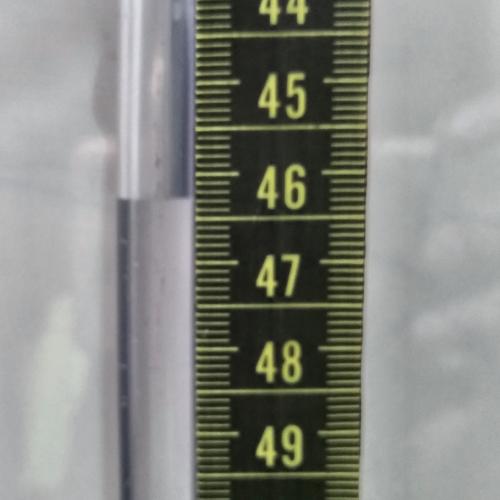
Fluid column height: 46.3 cm